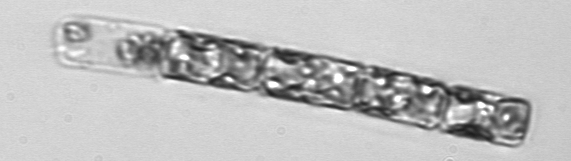
Label: Guinardia_delicatula_TAG_internal_parasite